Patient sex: M
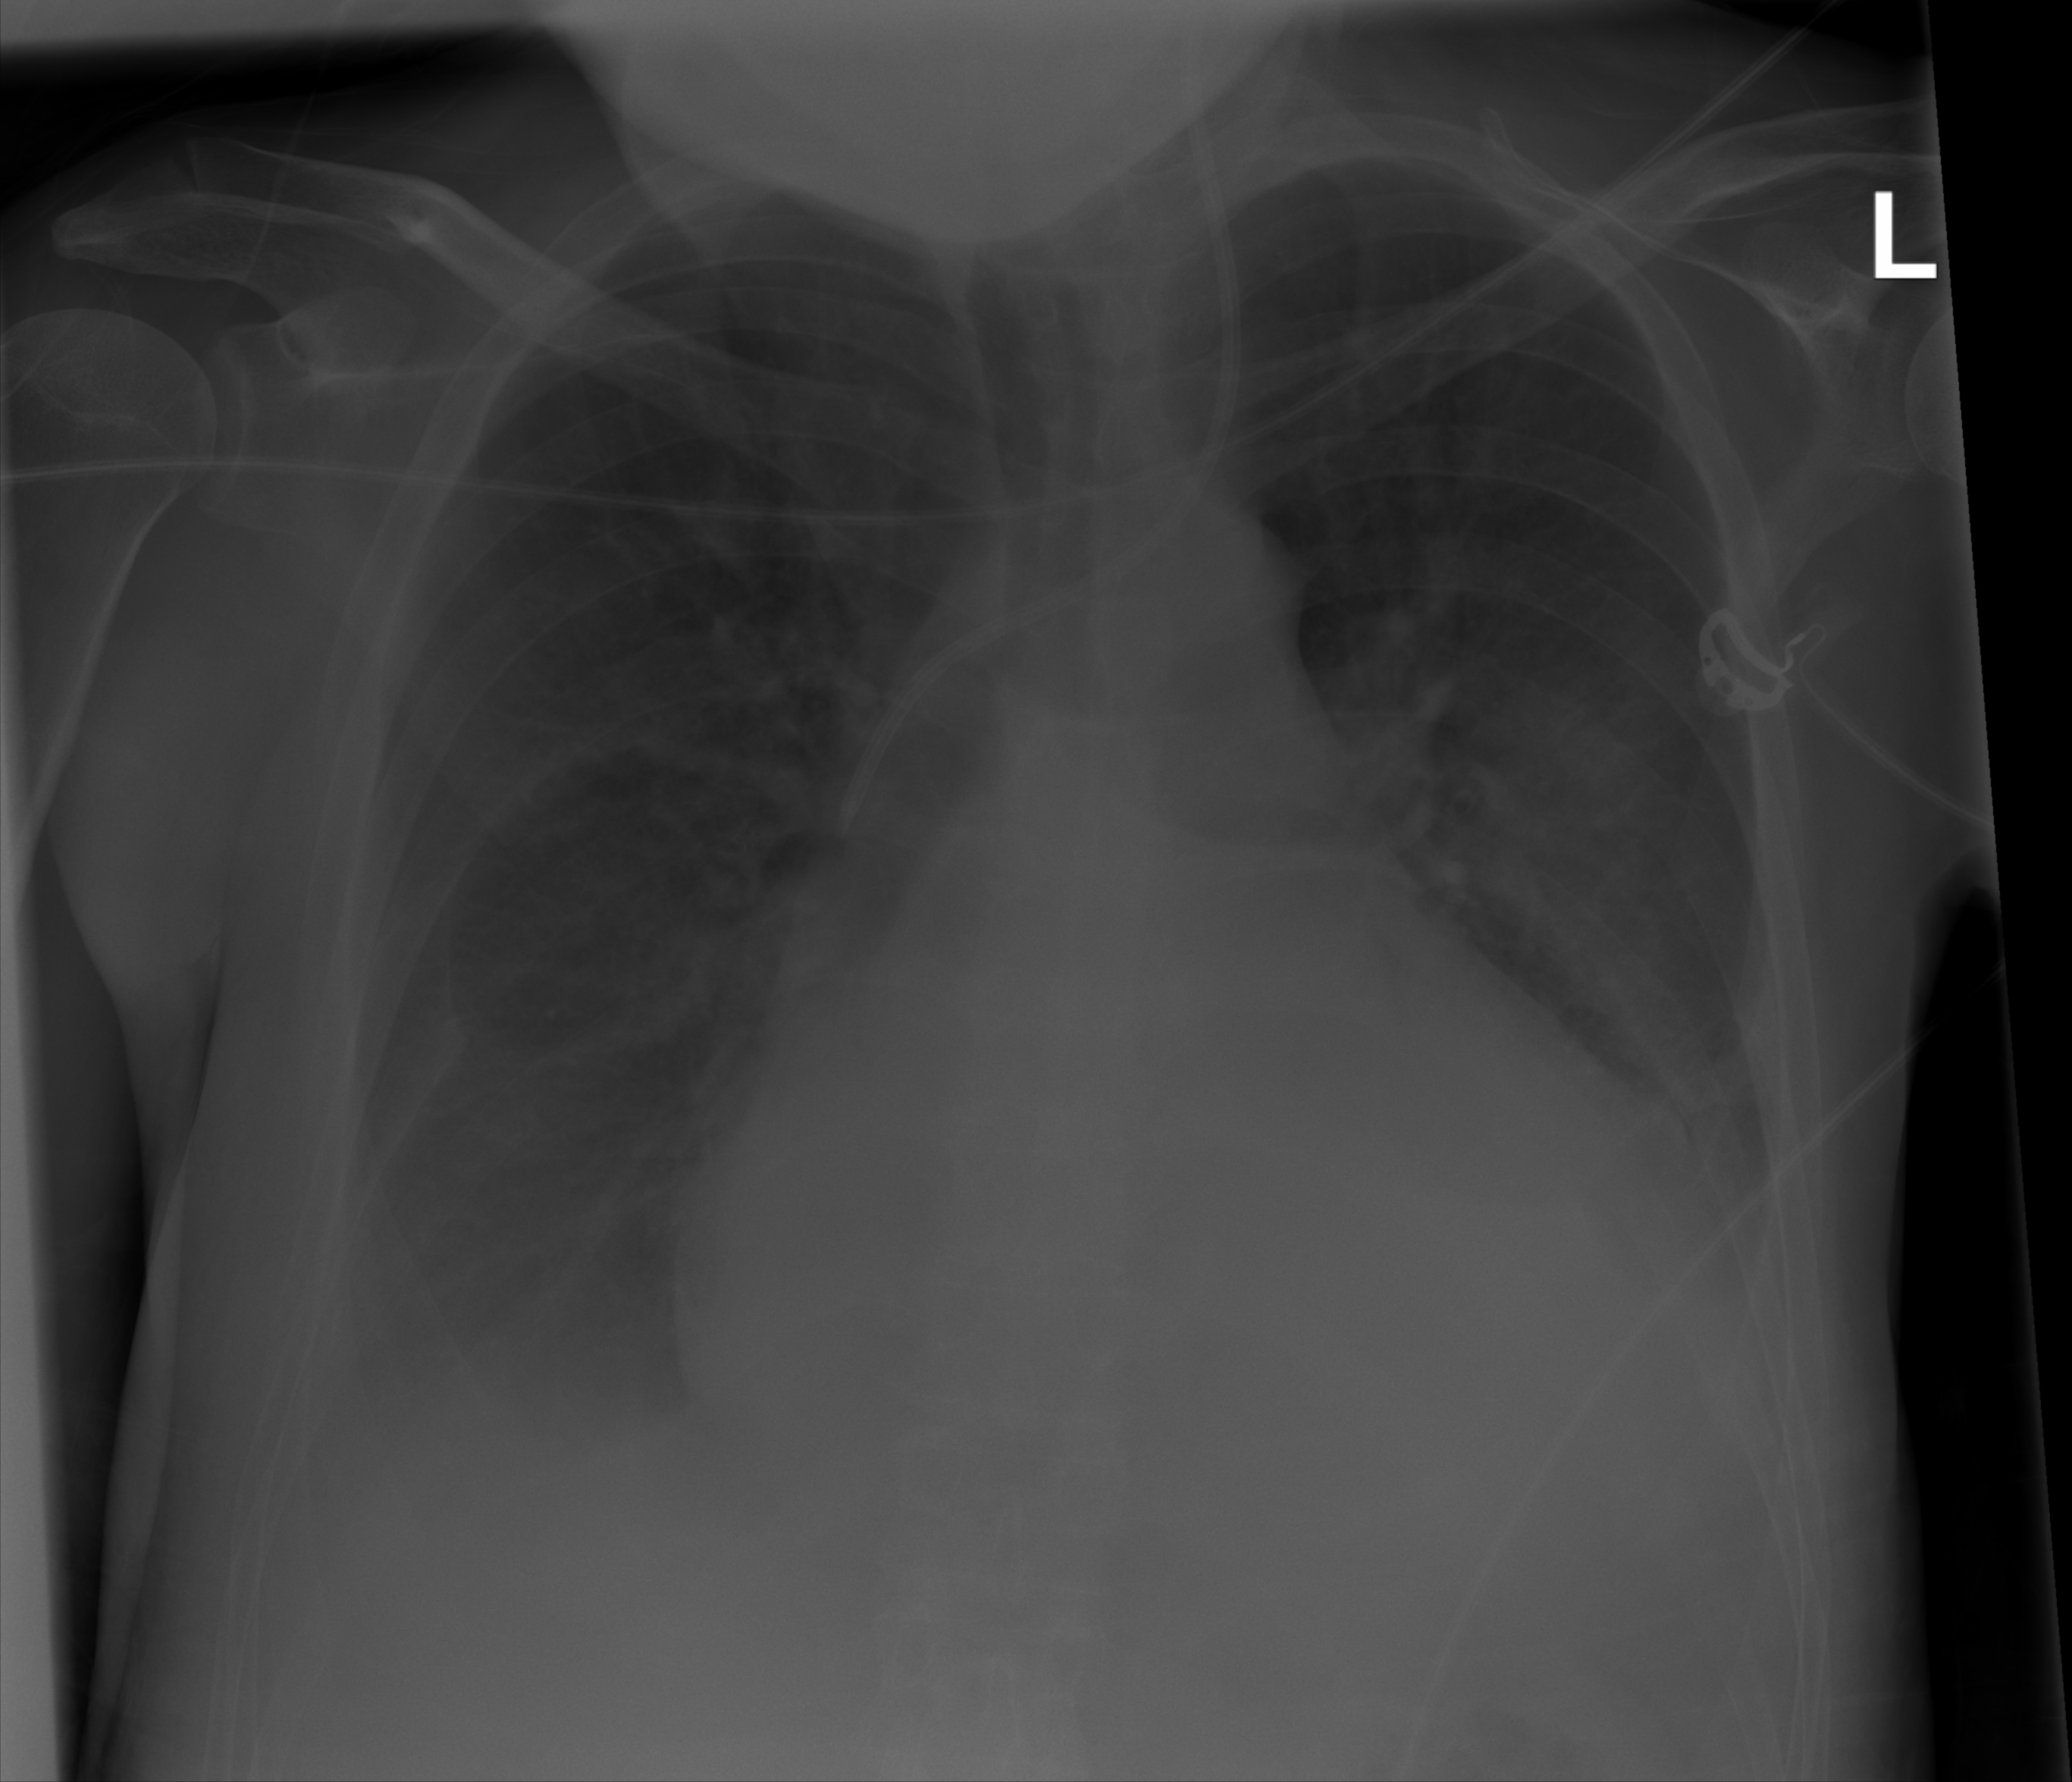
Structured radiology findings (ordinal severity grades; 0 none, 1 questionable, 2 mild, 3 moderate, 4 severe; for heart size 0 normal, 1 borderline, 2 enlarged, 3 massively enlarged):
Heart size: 3
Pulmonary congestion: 2
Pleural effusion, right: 2
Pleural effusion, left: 2
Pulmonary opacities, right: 0
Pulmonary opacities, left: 0
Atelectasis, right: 2
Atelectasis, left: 2